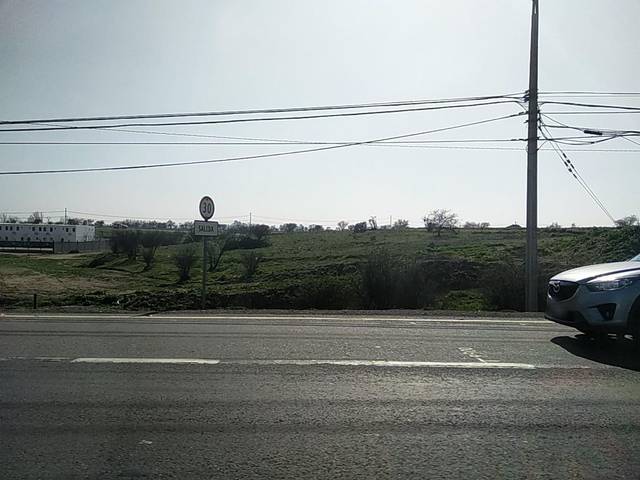
Region: Chile
Coordinates: -33.438, -70.817